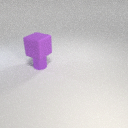
small purple metal cylinder below large purple rubber cube